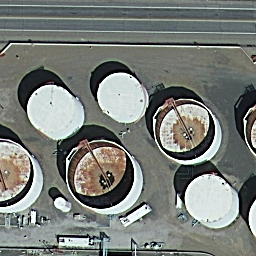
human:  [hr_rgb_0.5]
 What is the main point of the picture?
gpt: storage tanks